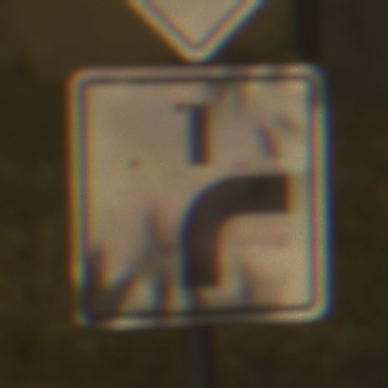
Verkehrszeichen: VerlaufVorfahrtsstrasse8
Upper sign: Vorfahrtsstrasse
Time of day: Night
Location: Outdoor (Suburban)
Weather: PartlyCloudy
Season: NotSpecified
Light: Artificial